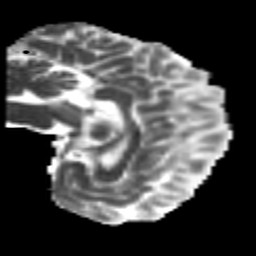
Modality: MD
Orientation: sagittal
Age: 26
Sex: male
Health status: healthy
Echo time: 0.074 s